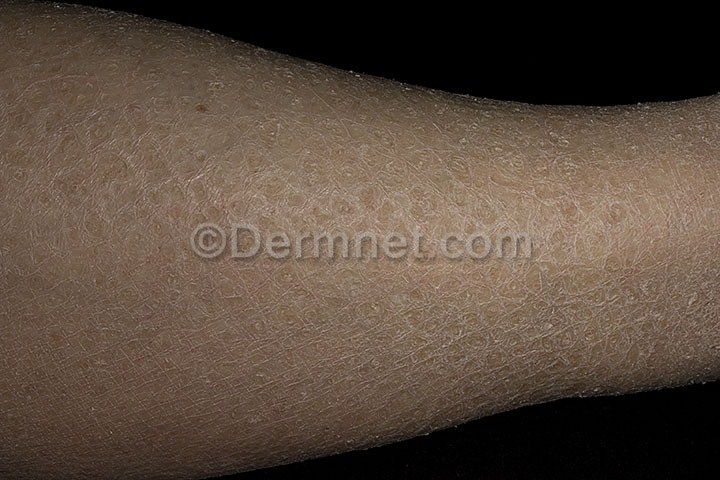
Disease: Atopic Dermatitis Photos